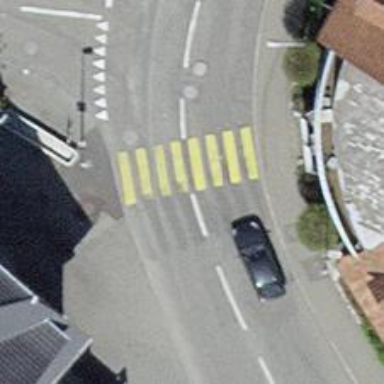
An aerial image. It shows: Uncontrolled zebra crossing on the road.